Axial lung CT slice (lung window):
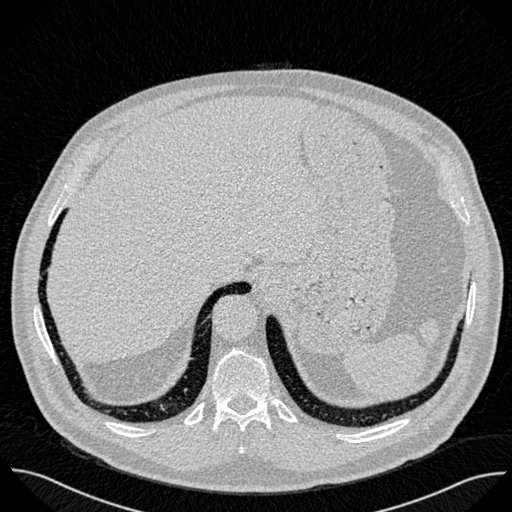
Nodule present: no